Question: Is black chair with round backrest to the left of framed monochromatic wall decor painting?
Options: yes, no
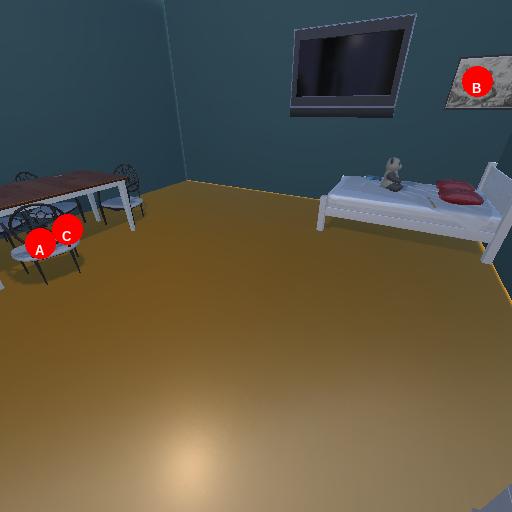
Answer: yes